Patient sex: M
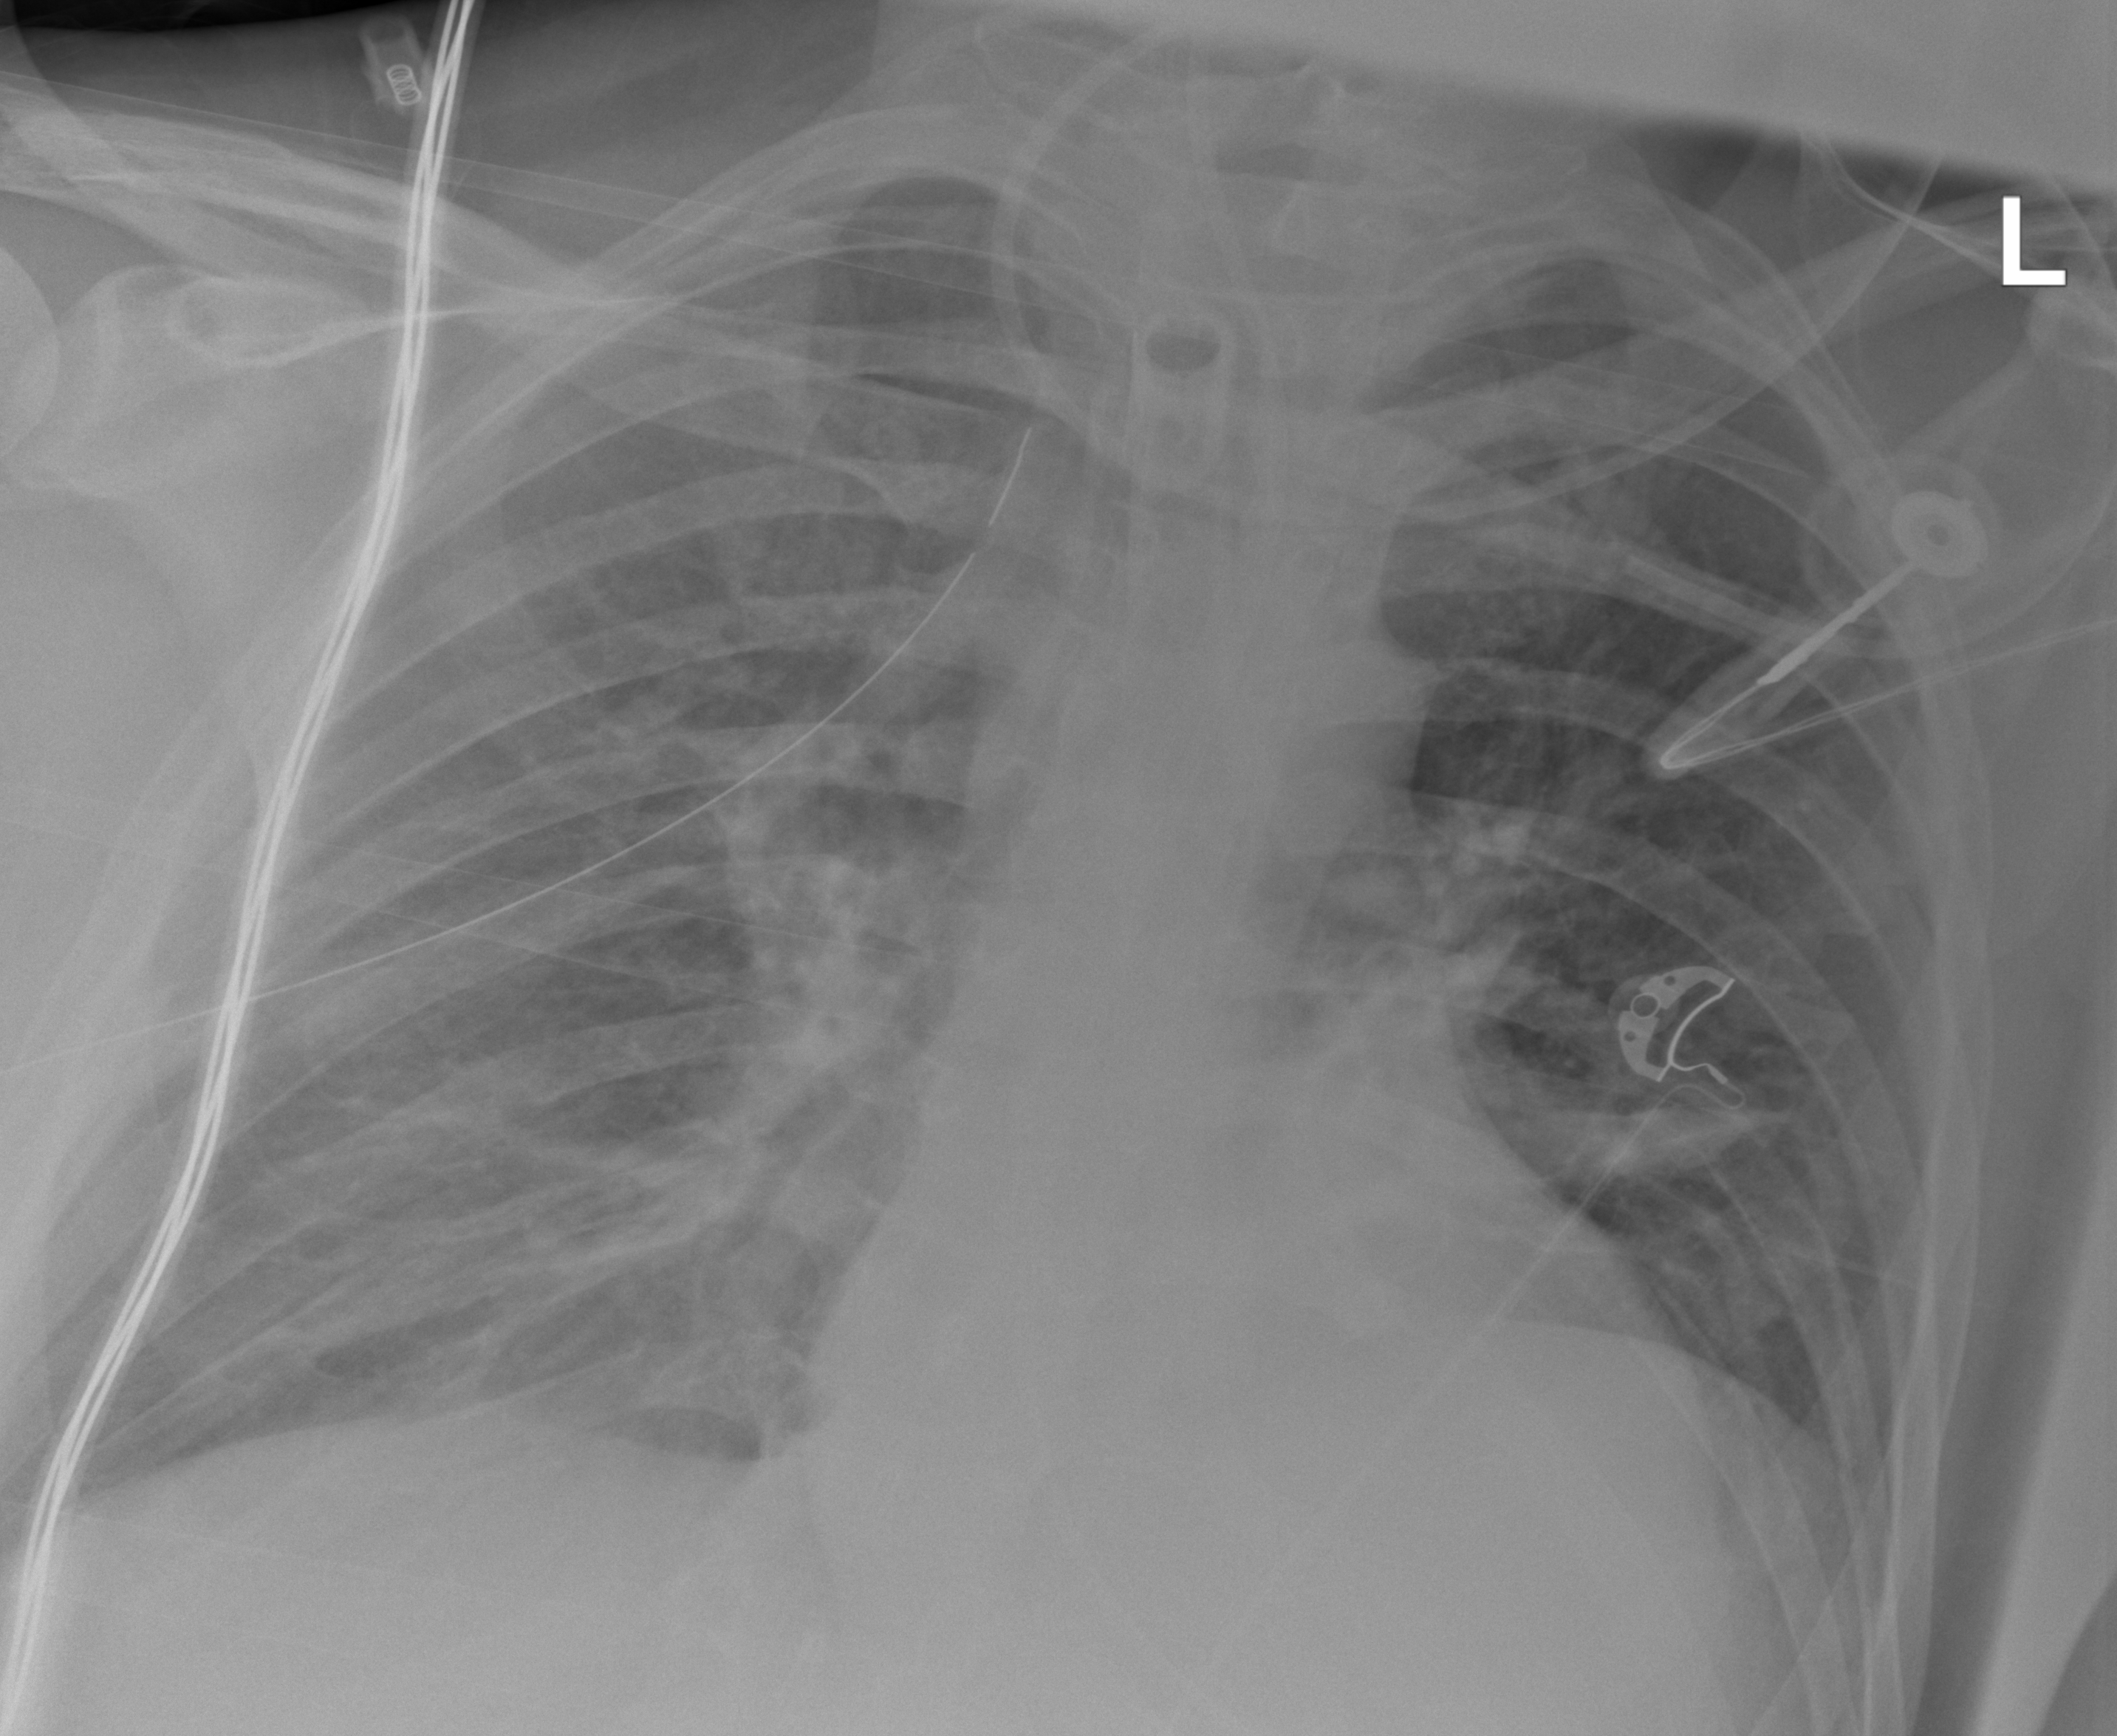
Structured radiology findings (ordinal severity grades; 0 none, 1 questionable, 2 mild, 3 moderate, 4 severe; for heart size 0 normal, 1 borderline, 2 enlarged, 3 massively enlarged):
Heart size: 0
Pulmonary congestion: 2
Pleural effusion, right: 0
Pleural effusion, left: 0
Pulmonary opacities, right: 1
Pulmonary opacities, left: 0
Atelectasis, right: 2
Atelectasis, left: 2